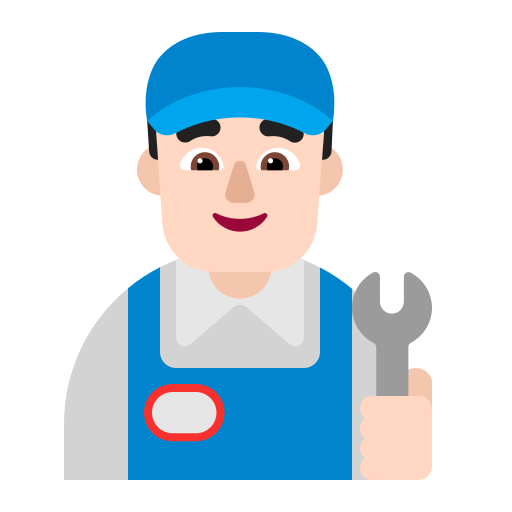
man mechanic flat light